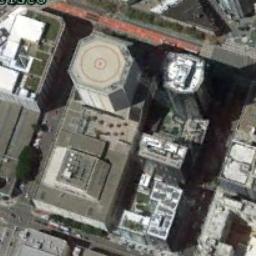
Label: commercial_area